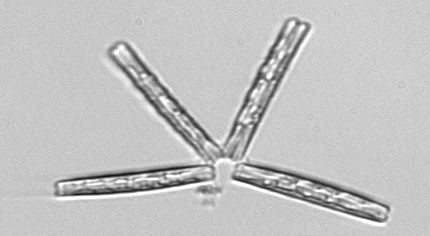
Label: Thalassionema